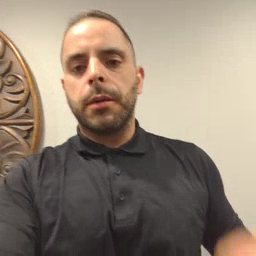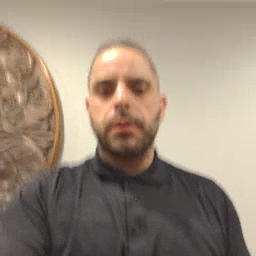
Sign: puppy